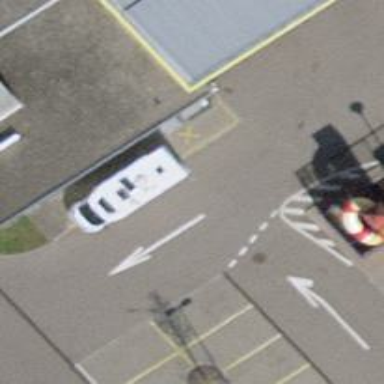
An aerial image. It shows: Asphalt parking aisle road for service vehicles.